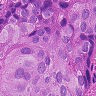
Metastatic tissue present: yes